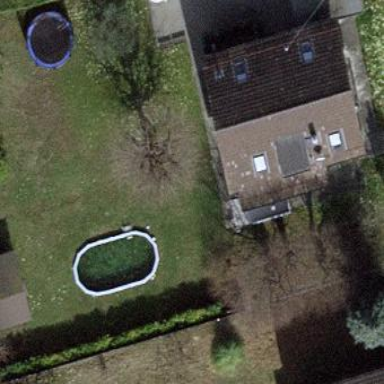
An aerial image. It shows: Garden surrounded by fence.